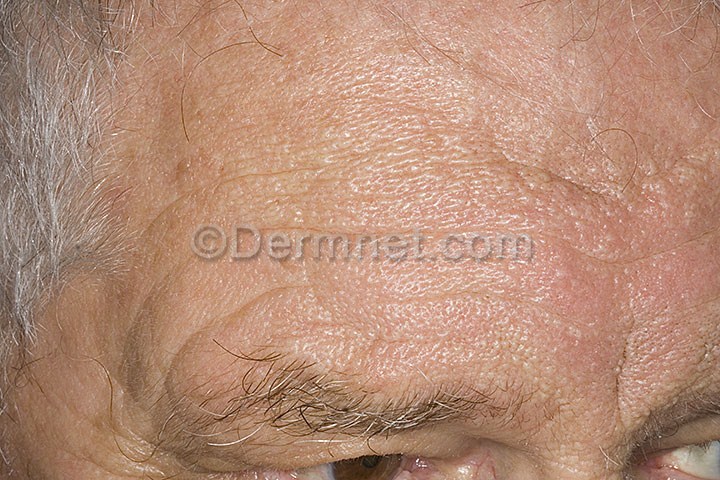
Disease: Light Diseases and Disorders of Pigmentation